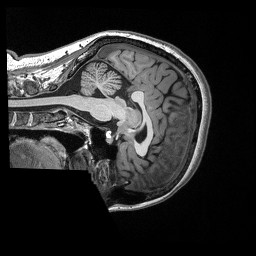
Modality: T1w
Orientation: sagittal
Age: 30
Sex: female